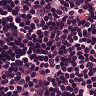
Metastatic tissue present: no